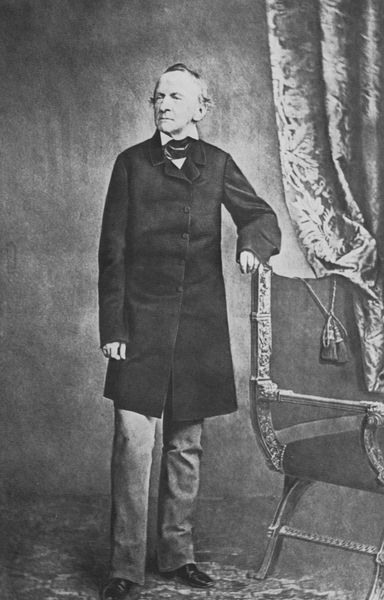
Titel: König Ludwig I. in bürgerlicher Kleidung
Künstler: Joseph Albert
Institution: Privatsammlung
Schlagwörter: dunkel, hand, mann, weiß, finger, frisur, grau, haar, holz, licht, nase, ohr, profil, schwarz, stirn, stuhl, zimmer, blick, muster, ornament, rock, teppich, alt, anzug, hemd, hose, jacke, wand, arm, augen, falten, gesicht, kragen, mensch, stehen, ärmel, bildnis, hals, herr, holzstuhl, hände, portrait, porträt, vorhang, boden, haare, mantel, pose, sessel, stehend, stehender, stickerei, stoff, borte, frontal, kinn, knopf, bein, füße, lehne, sitz, haltung, schuhe, schemel, könig, thron, frack, gardine, polster, steif, krawatte, streng, finster, dekor, stuhllehne, atelier, ganzfigurig, gardiene, kordel, quaste, kontrapost, edel, knöpfe, fliege, gehrock, jackett, foto, fotografie, photographie, stütze, fuss, bayern, kohle, schwarz-weiss, radierung, richard, richard wagner, seite, wagner, faust, bismarck, stehkragen, brokat, ganzkörper, älter, photo, ganzfigur, halbprofil, troddel, zugeknöpft, binder, bommel, gepolstert, vorhand, anlehnen, spielbein, standbein, graustufen, fotographie, ludwig i, fot, quasten, standbild, schwarze jacke, studio, photografie, trist, contrapost, sako, atelier nadar, kontrapos, kühn, lahne, porträt mann, porträtphotographie, sitzrock, stihl, studio nadar, stuhl sessel, phtographie, einreiher, herrschaftsporträt, stehender mann, 18. jahrhundert, 1880, 1890, schwarz / weiß, darine